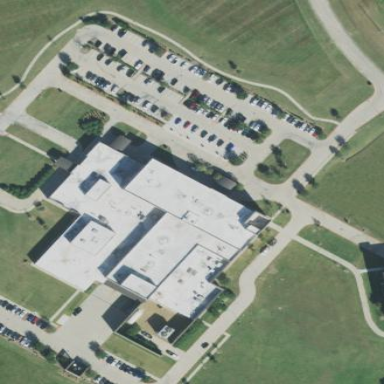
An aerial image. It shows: Building.